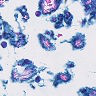
Metastatic tissue present: no